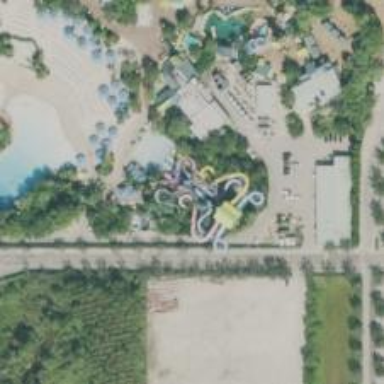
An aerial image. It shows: Water slide attraction.